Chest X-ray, AP view. Patient: 54 years old, sex M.
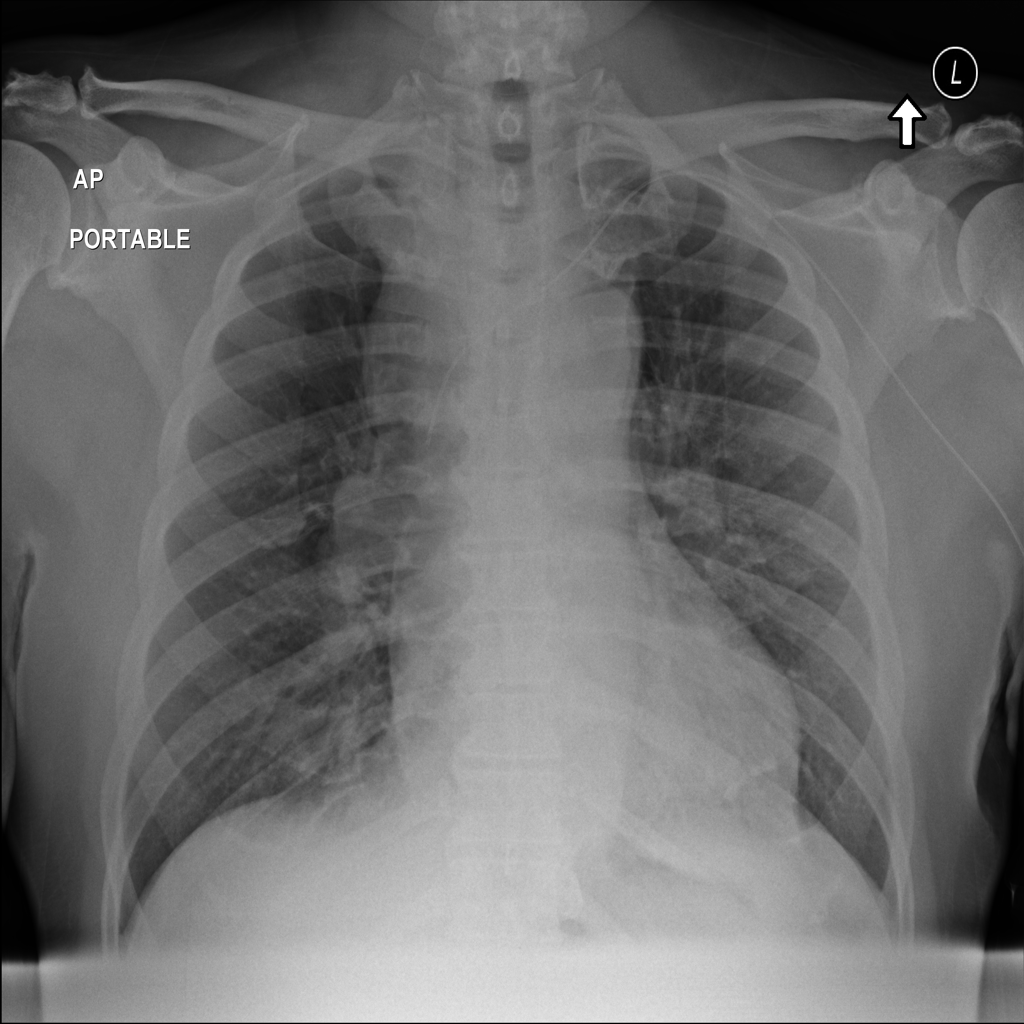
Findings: No Finding